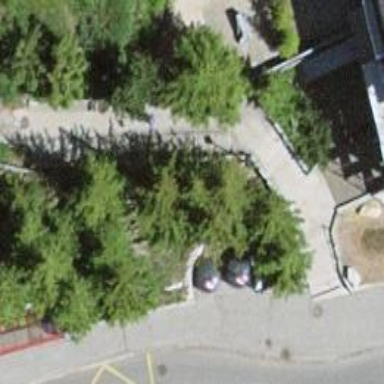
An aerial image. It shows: Steps made of asphalt.